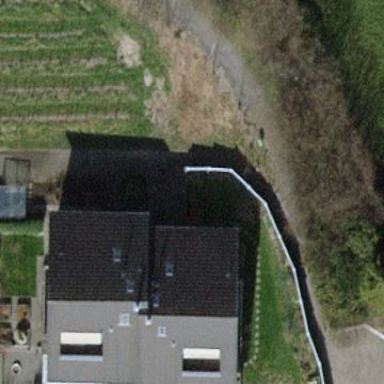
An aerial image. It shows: Semi-detached house.